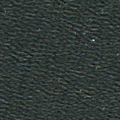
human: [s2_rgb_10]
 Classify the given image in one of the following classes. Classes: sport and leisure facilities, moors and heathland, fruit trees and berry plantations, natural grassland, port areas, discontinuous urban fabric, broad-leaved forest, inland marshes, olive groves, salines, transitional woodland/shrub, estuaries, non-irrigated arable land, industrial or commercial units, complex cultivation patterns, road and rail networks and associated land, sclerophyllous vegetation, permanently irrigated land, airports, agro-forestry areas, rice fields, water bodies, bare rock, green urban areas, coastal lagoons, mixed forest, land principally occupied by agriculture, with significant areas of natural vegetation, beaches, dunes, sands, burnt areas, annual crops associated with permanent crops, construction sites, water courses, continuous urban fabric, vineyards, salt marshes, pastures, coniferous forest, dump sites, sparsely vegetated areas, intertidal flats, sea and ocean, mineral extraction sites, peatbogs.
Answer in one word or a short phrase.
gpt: sea and ocean